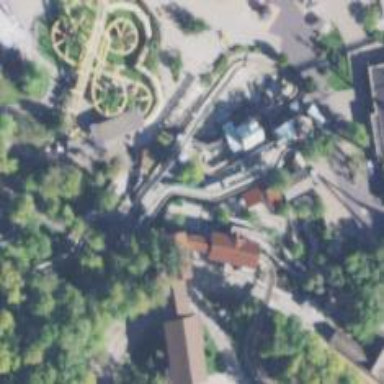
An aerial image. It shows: Water track roller coaster.